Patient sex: F
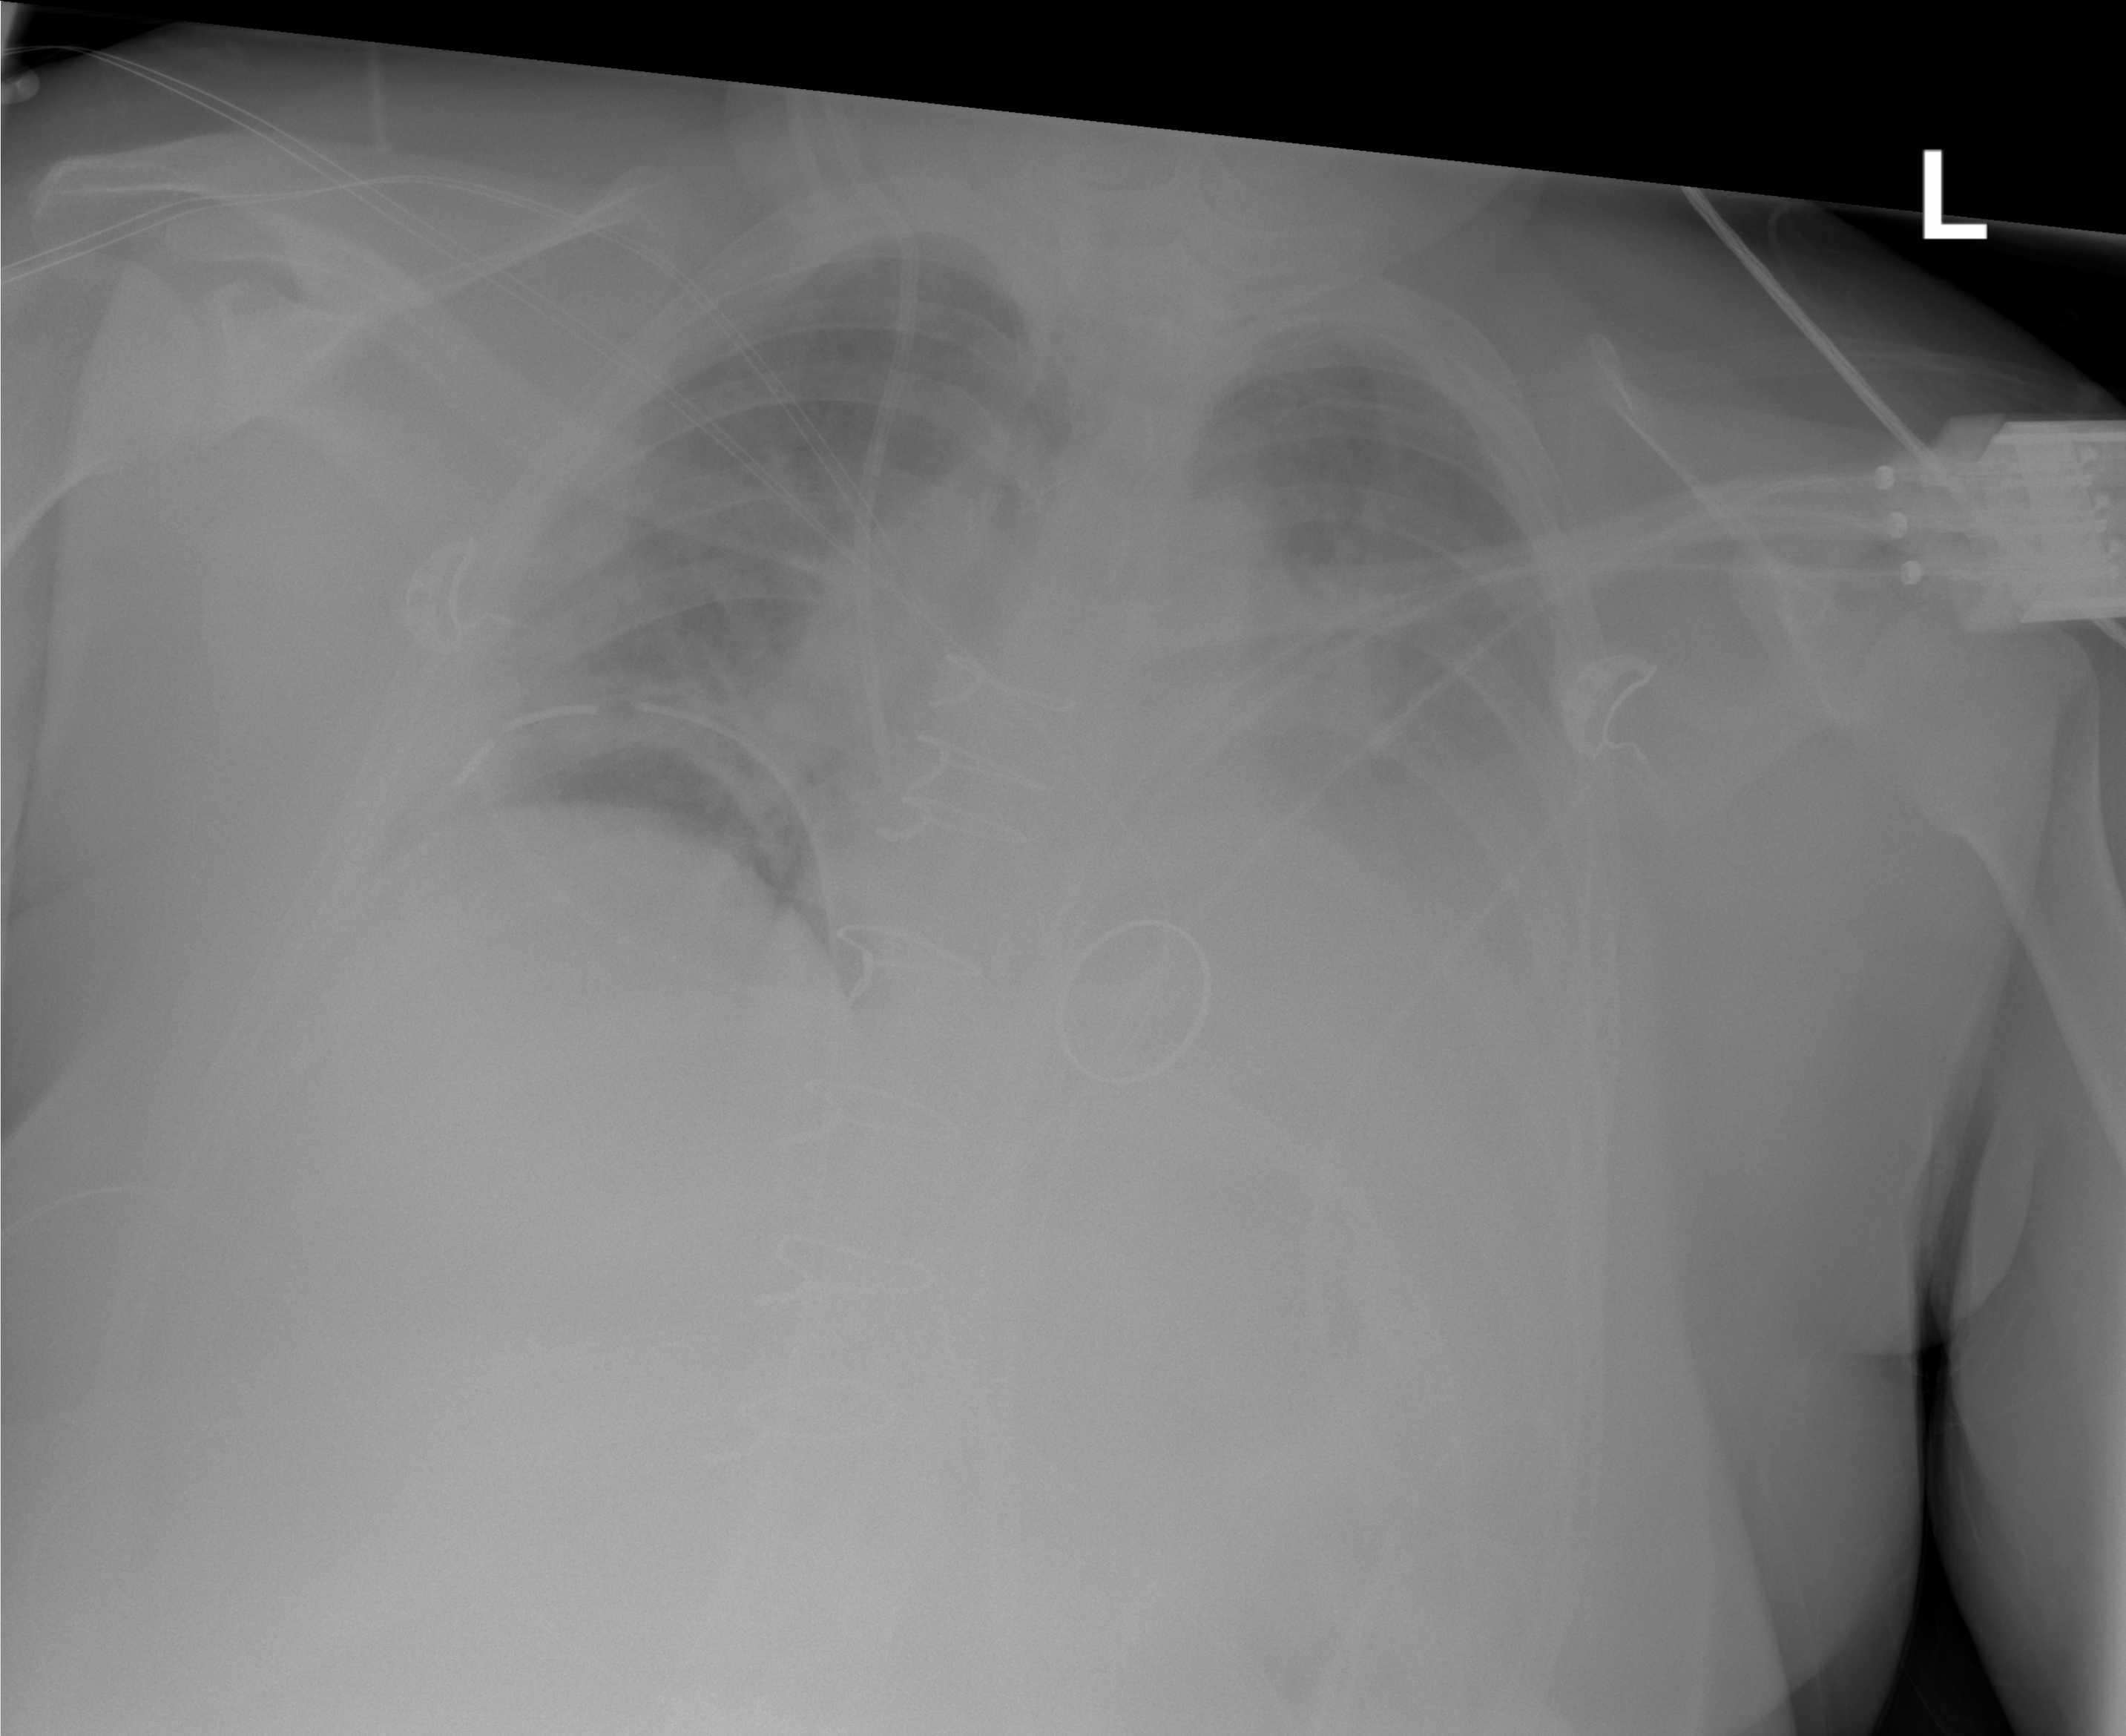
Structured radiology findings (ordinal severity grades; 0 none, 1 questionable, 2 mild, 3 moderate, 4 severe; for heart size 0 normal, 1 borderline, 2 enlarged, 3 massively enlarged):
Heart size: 0
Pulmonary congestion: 1
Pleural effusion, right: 2
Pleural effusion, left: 3
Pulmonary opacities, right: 0
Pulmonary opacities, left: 0
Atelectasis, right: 0
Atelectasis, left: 2